Question: I am making Google Chrome Extension which gets the text from ACE Editor. But as soon as I create ACE object, formatting is lost and I am not able to get the Java code with indentation. The result also contains many unwanted characters.
I have used following code.
'''
var editor = ace.edit('editor');
var code = editor.getValue();
'''
Before my code is executed
<URL>
After my code is executed

But when I run same code from developer console, it works fine.
Please suggest what is wrong or any other way to get full code with formatting using DOM element?
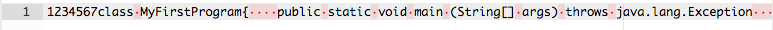
Answer: This happens because code in chrome extension doesn't have access to the code running in the page.
When you call ace.edit on existing editor <URL> of the element and creates a new editor instead.
As a workaround you can create a content script which will run in the page context, and communicate with the rest of extensions using events or postMessage. See <URL> for more details